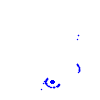
Particle: electron